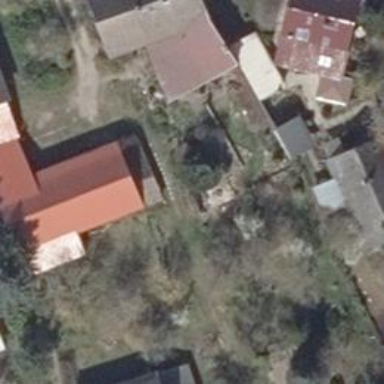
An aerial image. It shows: Shed.